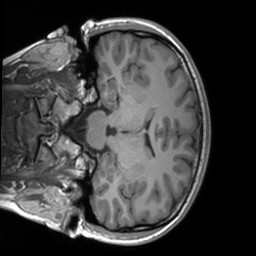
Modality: T1w
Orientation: coronal
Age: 19
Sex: female
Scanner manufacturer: siemens
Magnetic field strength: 3 T
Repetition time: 1.9 s
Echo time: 0.00226 s